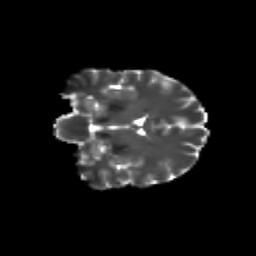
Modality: T2w
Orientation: coronal
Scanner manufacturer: siemens
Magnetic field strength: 3 T
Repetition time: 9.2 s
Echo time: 0.084 s